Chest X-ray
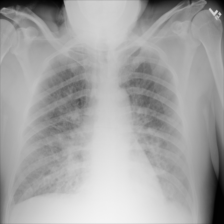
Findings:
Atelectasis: negative
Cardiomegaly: negative
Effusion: negative
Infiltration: negative
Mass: negative
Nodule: negative
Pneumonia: negative
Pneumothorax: negative
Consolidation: negative
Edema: negative
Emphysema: negative
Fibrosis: negative
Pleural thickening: negative
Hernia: negative